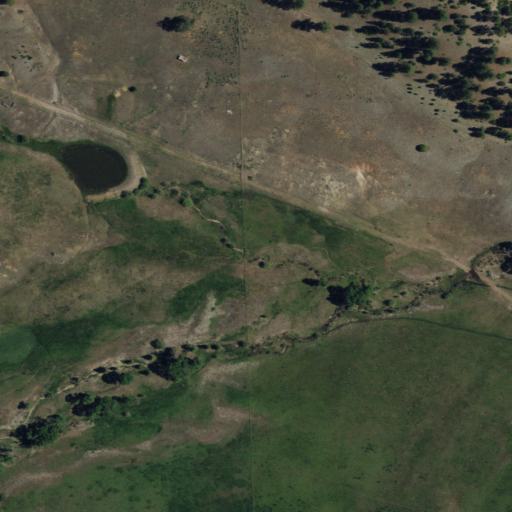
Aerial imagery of valley in New Mexico named La Manga Canyon containing woody wetlands, shrub, grassland, herbaceous wetlands, and evergreen forest